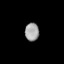
Tissue: lung
Cell type: Endothelial cells
Senescence score: 0.6159
Nuclear area (px): 247
Mean DAPI intensity: 159.069